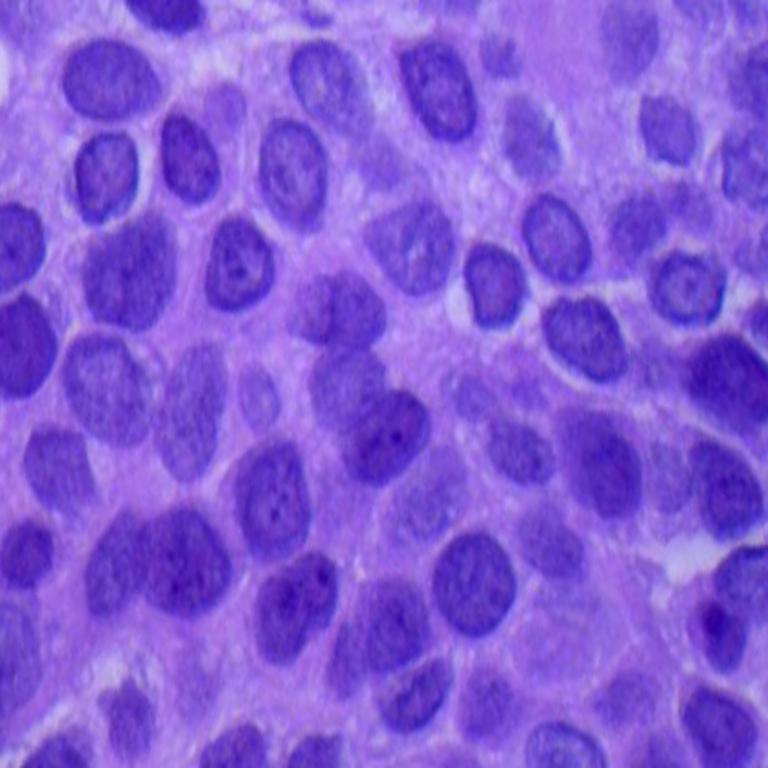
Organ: lung
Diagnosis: squamous carcinomas